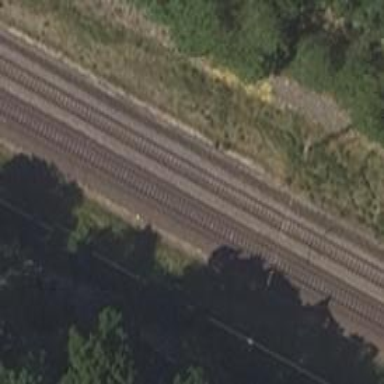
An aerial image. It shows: Railway signal.